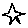
Label: star